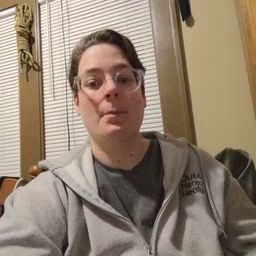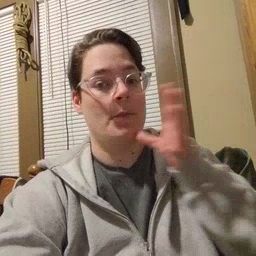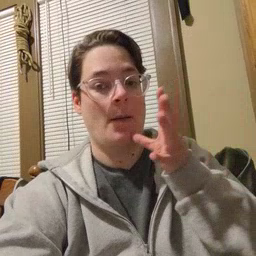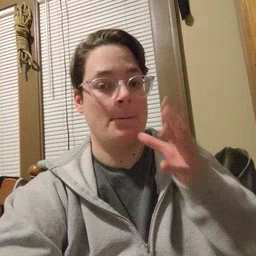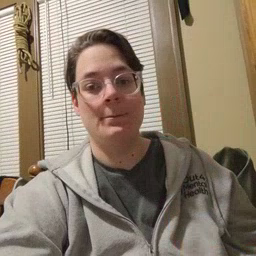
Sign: mom